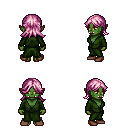
a pixel art fantasy rpg character, female body template, orc, green skin, green robe, magenta pants, pink loose hair, brown shoes, four views (front, back, left, right), 2x2 character sprite sheet, small pixel art, hard edges, no anti-aliasing